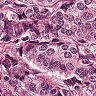
Metastatic tissue present: yes